九年级 · 立体几何学
如图, 是由 10 个完全相同的小正方体堆成的几何体. 若现在你还有若干个相同的小正方体, 在保证该几何体的从上面、从正面、从左面看到的图形都不变的情况下, 最多还能放个小正方体.

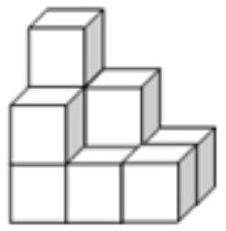
答案: 1
解析: 主视图是第一层三个小正方形, 第二层是左边一个小正方形, 中间一个小正方形, 第三层是左边一个小正方形,

俯视图是第一层三个小正方形, 第二层三个小正方形,

左视图是第一层两个小正方形, 第二层两个小正方形, 第三层左边一个小正方形,不改变三视图, 中间第二层加一个,

故答案为: 1 .